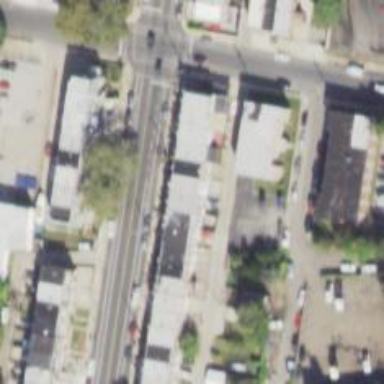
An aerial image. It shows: Alley classified as service road.